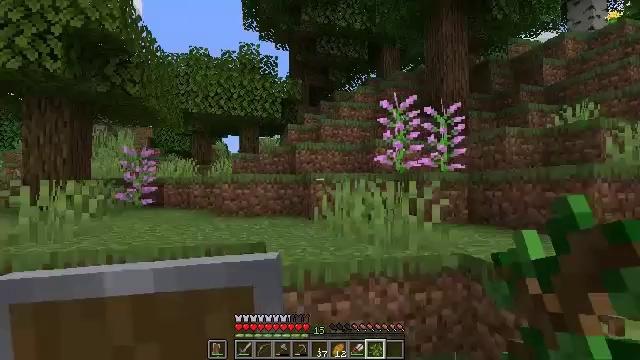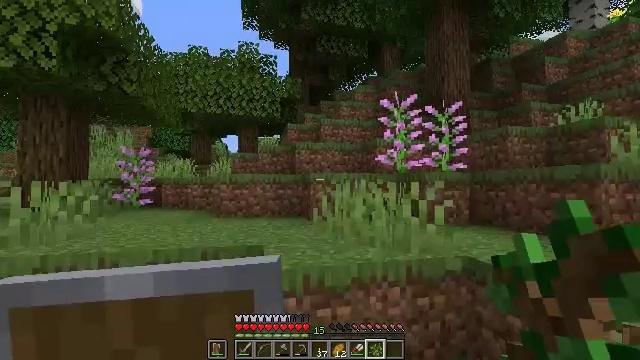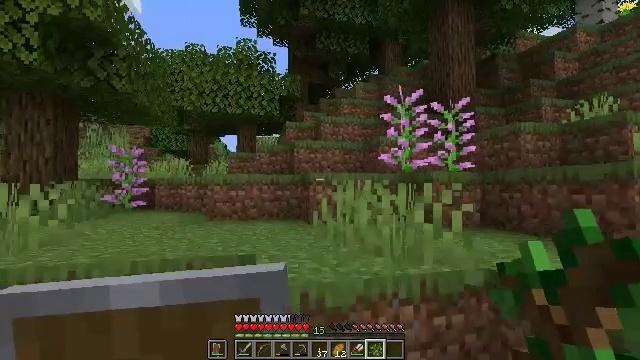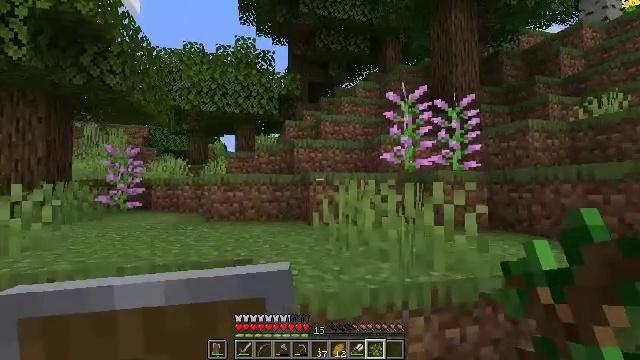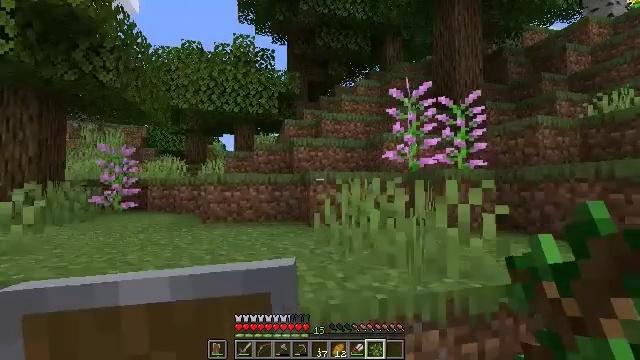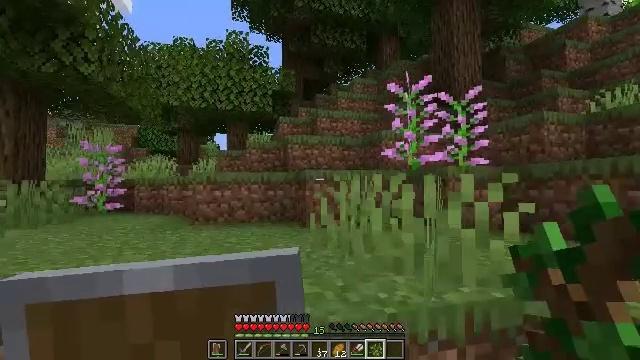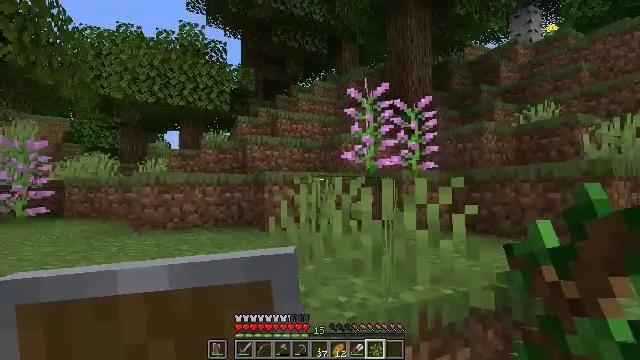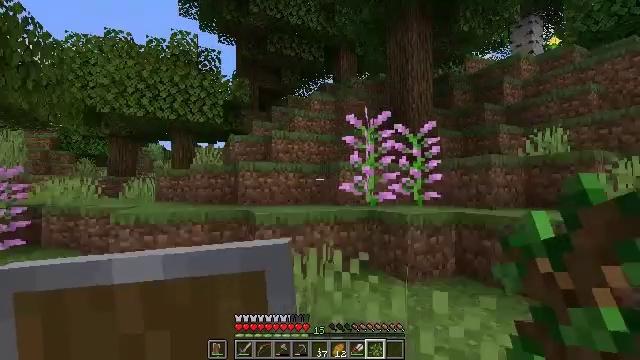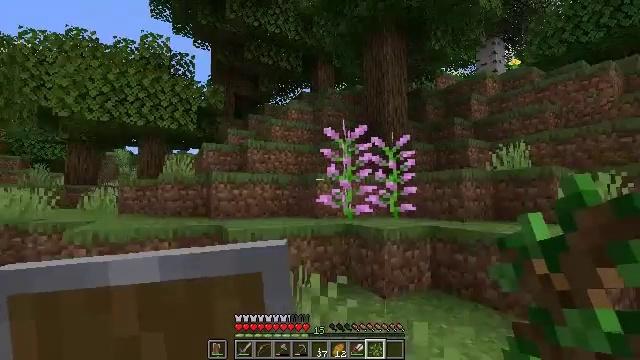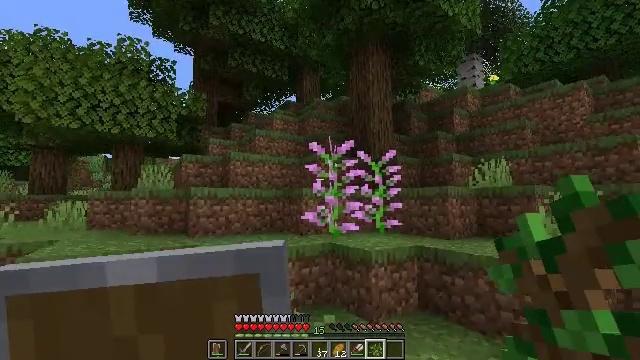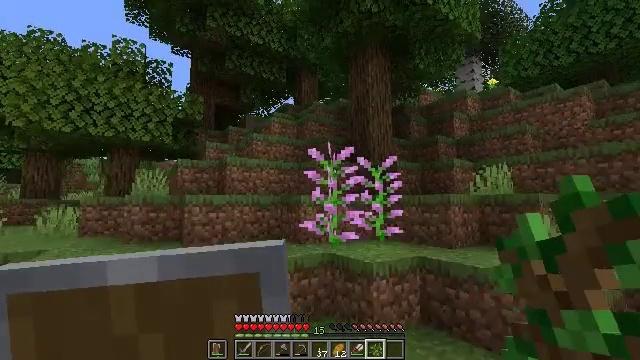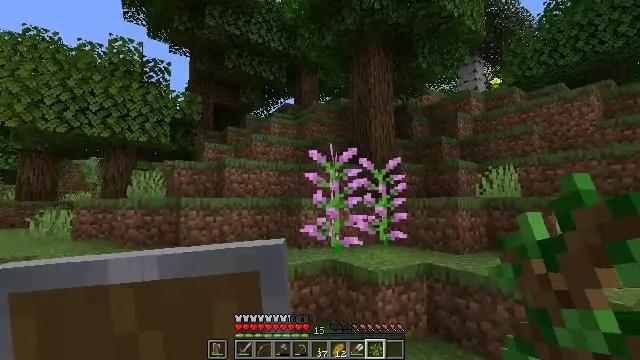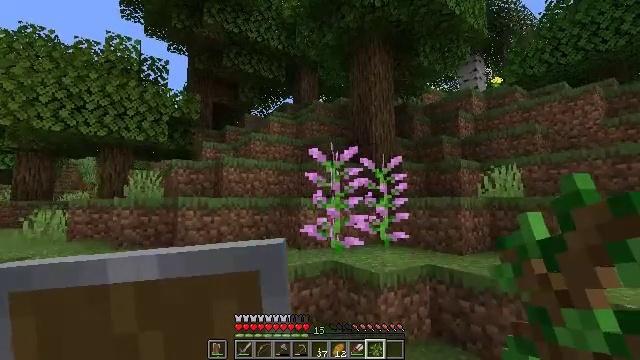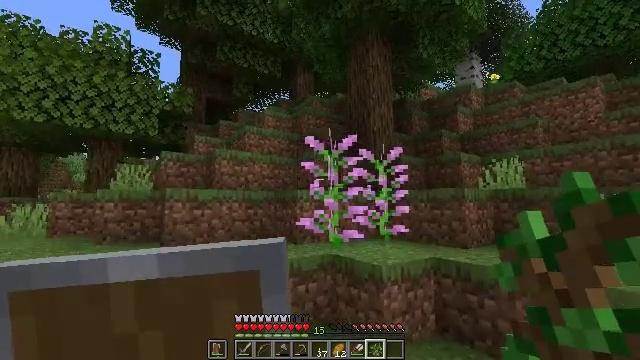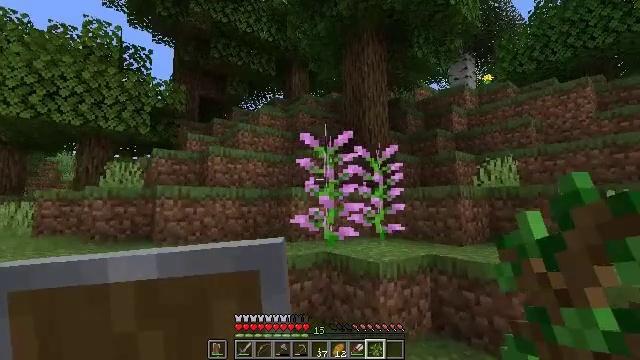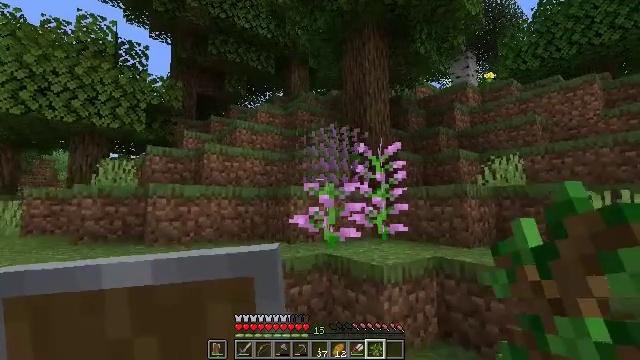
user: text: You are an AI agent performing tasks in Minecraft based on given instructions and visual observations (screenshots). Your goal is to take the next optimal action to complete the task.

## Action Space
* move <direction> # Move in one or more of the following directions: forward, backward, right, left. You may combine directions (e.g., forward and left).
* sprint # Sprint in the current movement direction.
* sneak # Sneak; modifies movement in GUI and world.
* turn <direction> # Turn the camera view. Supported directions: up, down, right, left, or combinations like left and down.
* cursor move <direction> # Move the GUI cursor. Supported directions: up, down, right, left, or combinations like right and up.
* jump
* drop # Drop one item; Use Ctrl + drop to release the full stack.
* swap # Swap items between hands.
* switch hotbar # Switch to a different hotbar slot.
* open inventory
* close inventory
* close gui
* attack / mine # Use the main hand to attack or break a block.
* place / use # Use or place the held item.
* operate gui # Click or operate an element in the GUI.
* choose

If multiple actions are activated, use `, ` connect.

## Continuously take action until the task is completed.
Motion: motion action
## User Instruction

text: Pick up the lilac.
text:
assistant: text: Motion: move forward
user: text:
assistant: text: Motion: move forward
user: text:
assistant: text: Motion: move forward
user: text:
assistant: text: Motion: move forward
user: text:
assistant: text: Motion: move forward, turn right
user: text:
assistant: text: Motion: move forward, turn right, jump
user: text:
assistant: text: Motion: move forward, jump
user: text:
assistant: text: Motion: move forward, turn right and up, jump
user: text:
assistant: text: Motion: move forward, turn right and up
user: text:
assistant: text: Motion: move forward
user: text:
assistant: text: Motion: move forward
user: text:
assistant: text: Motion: move forward
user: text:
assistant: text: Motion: move forward, turn right
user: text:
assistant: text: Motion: move forward, turn right
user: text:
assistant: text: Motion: move forward, attack / mine
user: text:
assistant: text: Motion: move forward, attack / mine
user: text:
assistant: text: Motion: move forward
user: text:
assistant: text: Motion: move forward
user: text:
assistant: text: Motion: move forward, turn left and down
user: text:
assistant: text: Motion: move forward, turn down
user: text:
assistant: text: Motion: no_op